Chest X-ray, PA view. Patient: 51 years old, sex M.
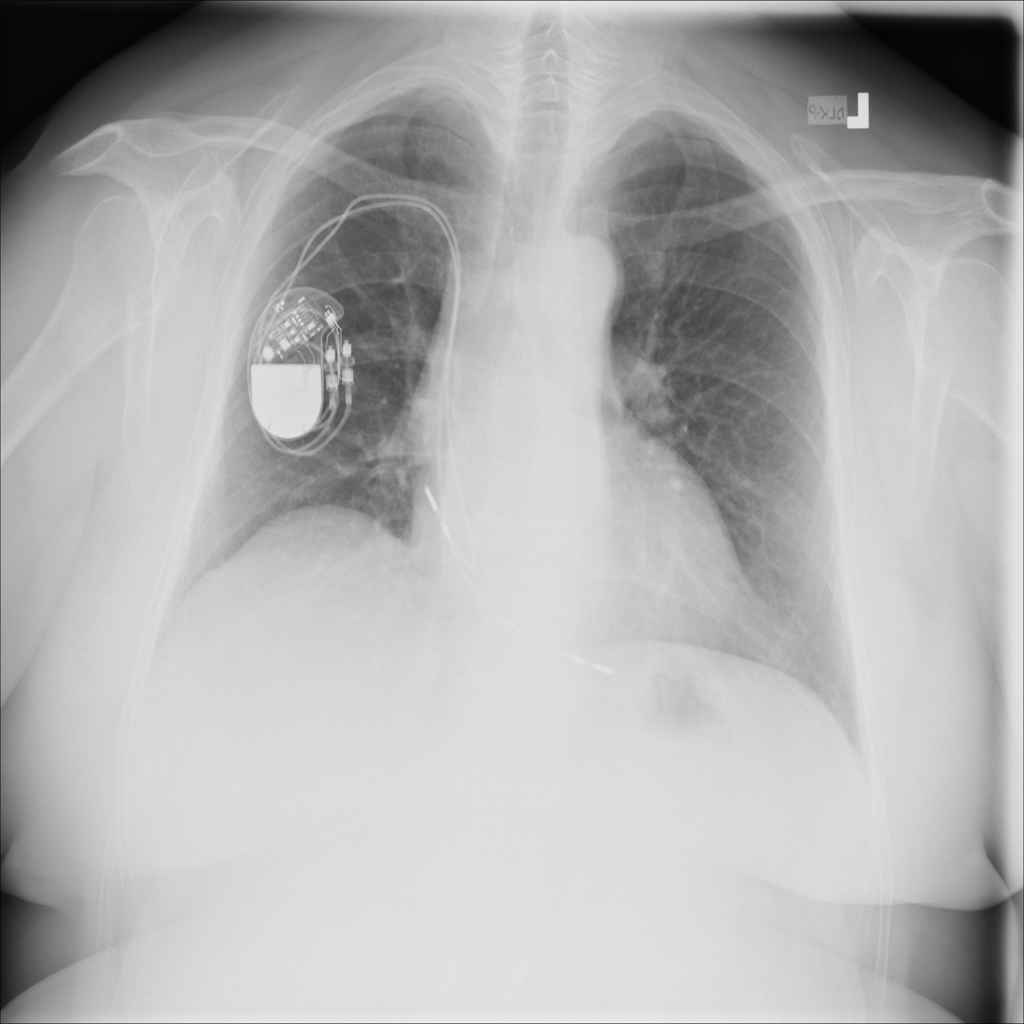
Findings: No Finding